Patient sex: M
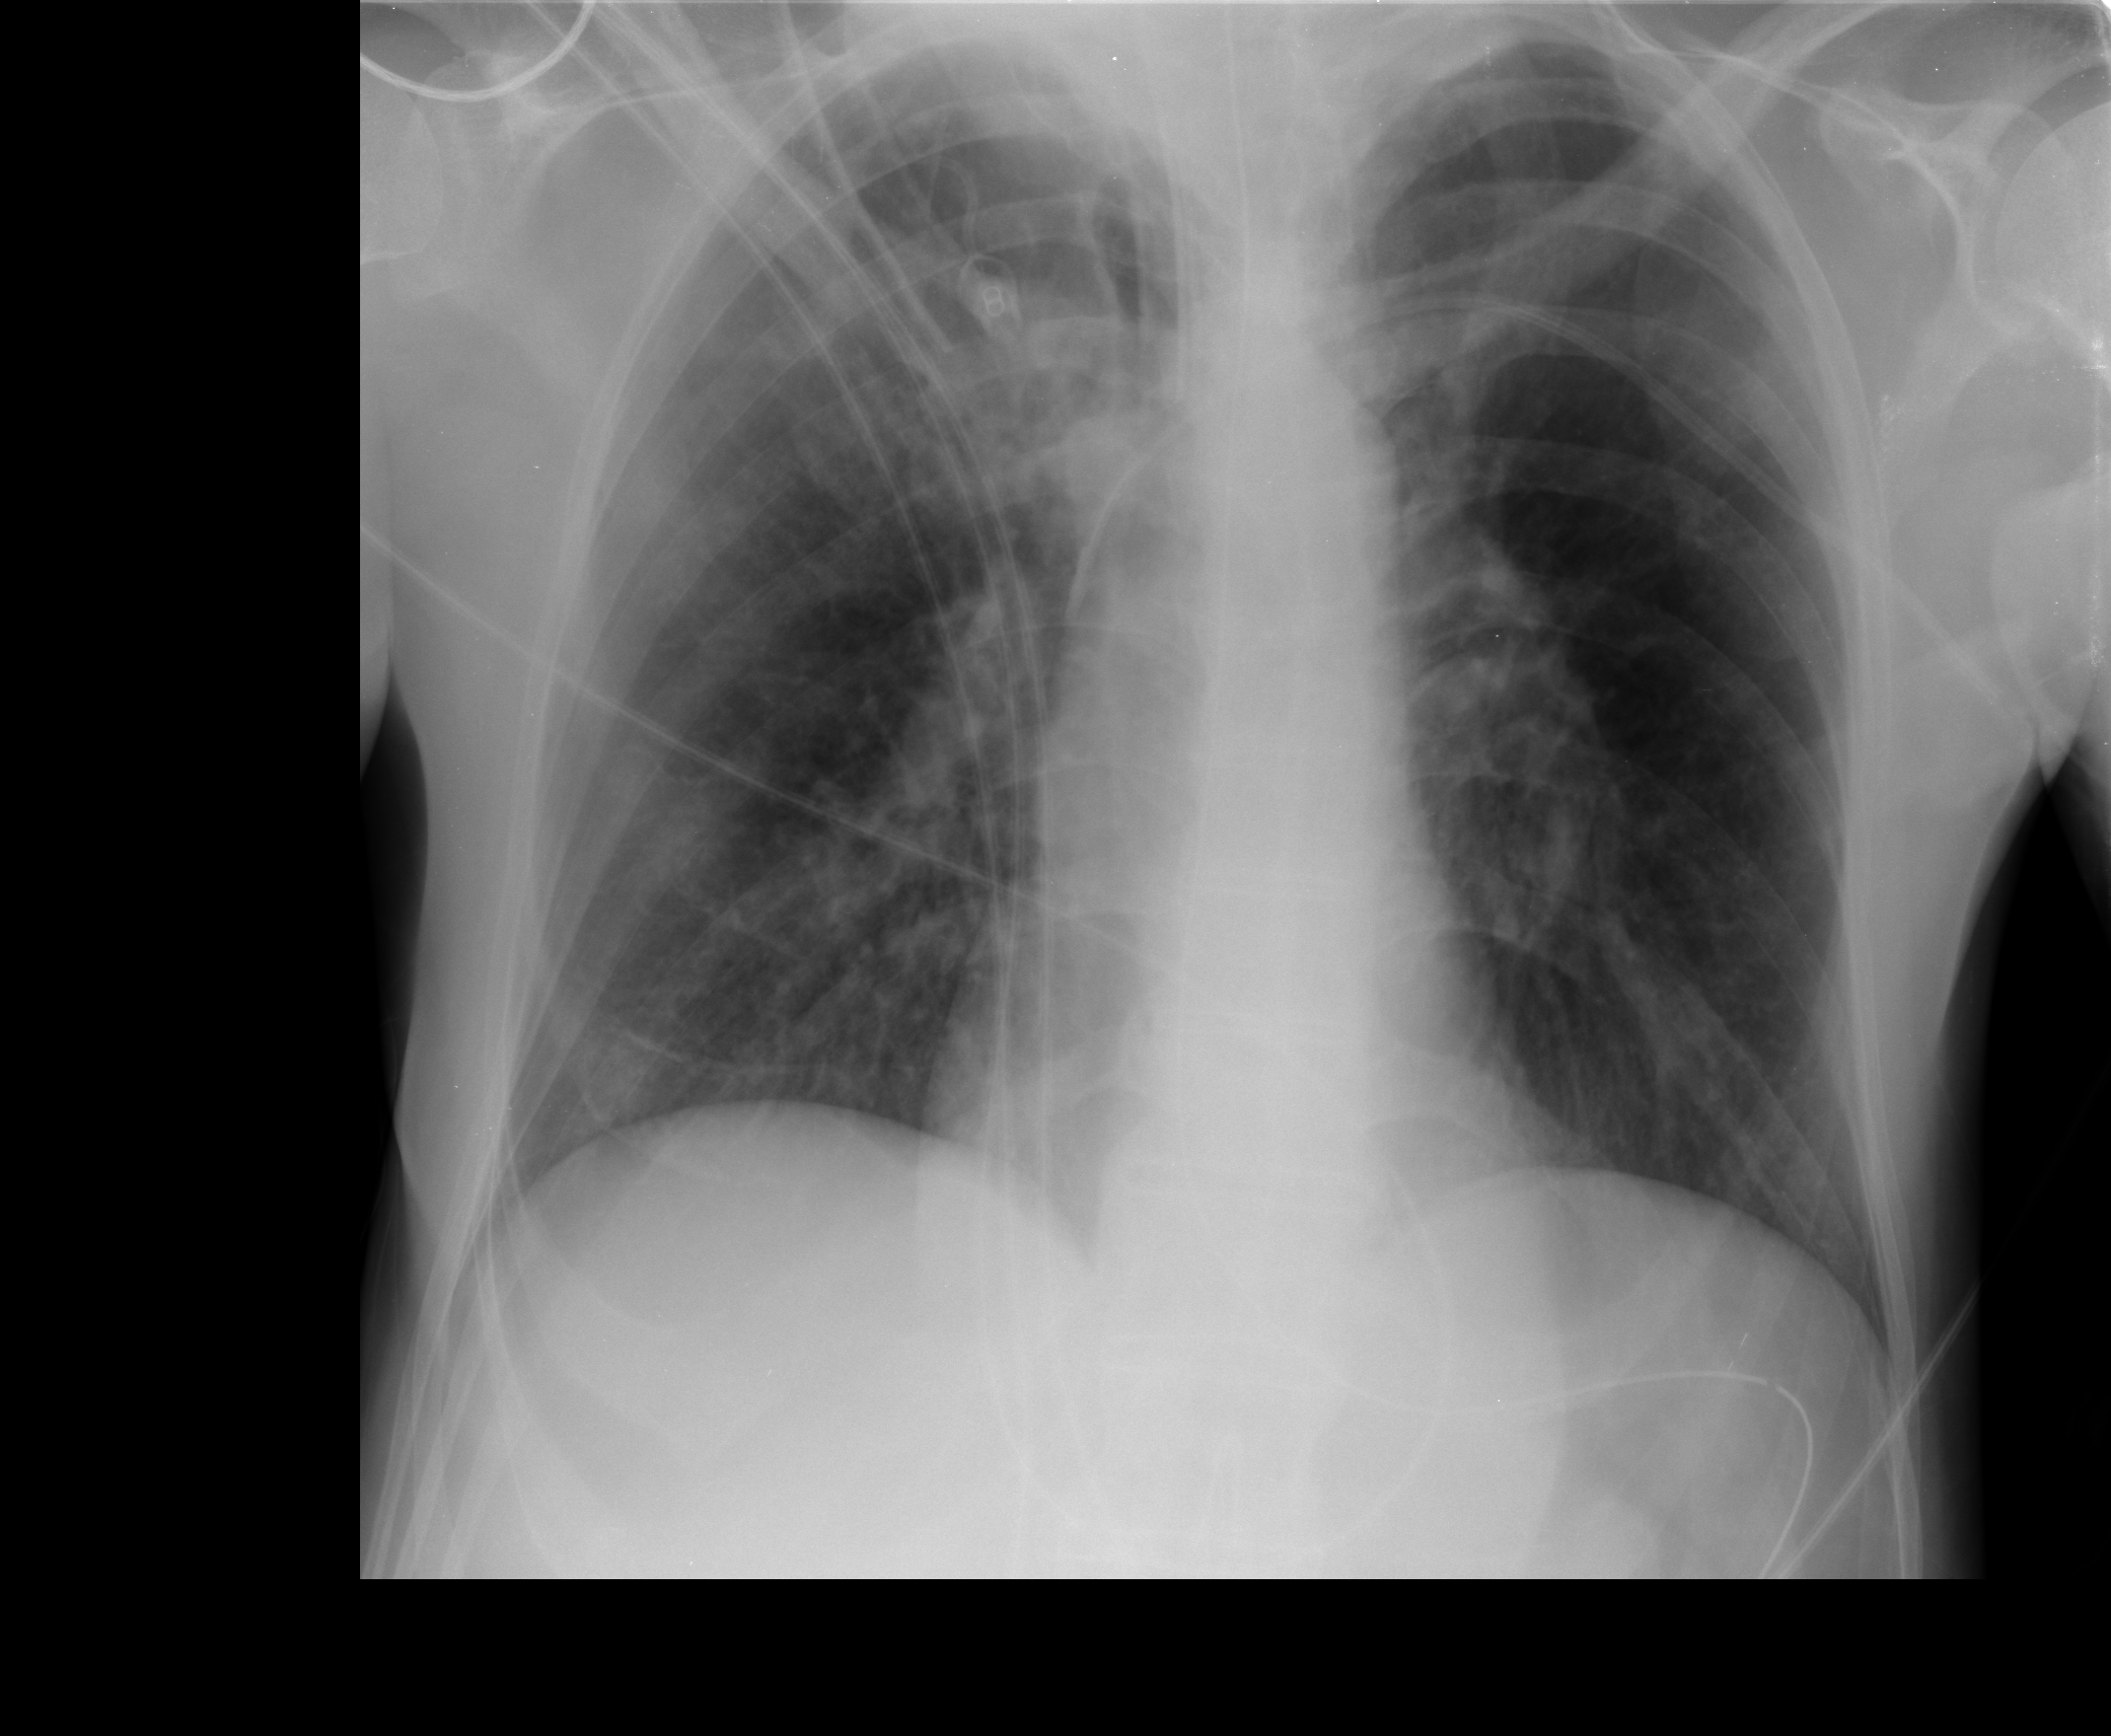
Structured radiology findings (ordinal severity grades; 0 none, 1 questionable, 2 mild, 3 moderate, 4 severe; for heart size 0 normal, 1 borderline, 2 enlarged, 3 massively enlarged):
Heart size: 0
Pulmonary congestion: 2
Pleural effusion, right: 0
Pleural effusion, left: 0
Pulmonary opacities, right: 2
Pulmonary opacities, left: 0
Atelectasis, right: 2
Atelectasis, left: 0